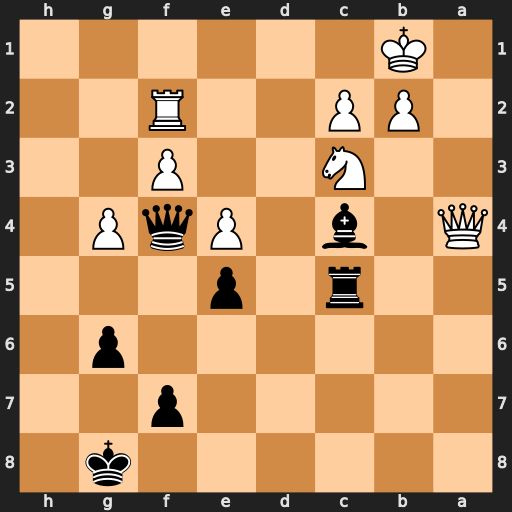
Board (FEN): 6k1/5p2/6p1/2r1p3/Q1b1PqP1/2N2P2/1PP2R2/1K6
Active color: b
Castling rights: -
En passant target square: -
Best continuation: Qe3 Nd1 Qe1 Qa8+ Kg7